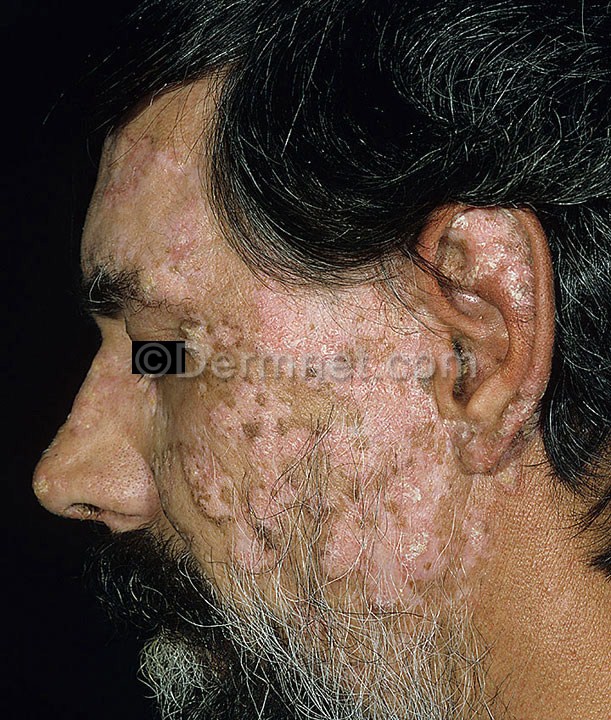
Disease: Lupus and other Connective Tissue diseases